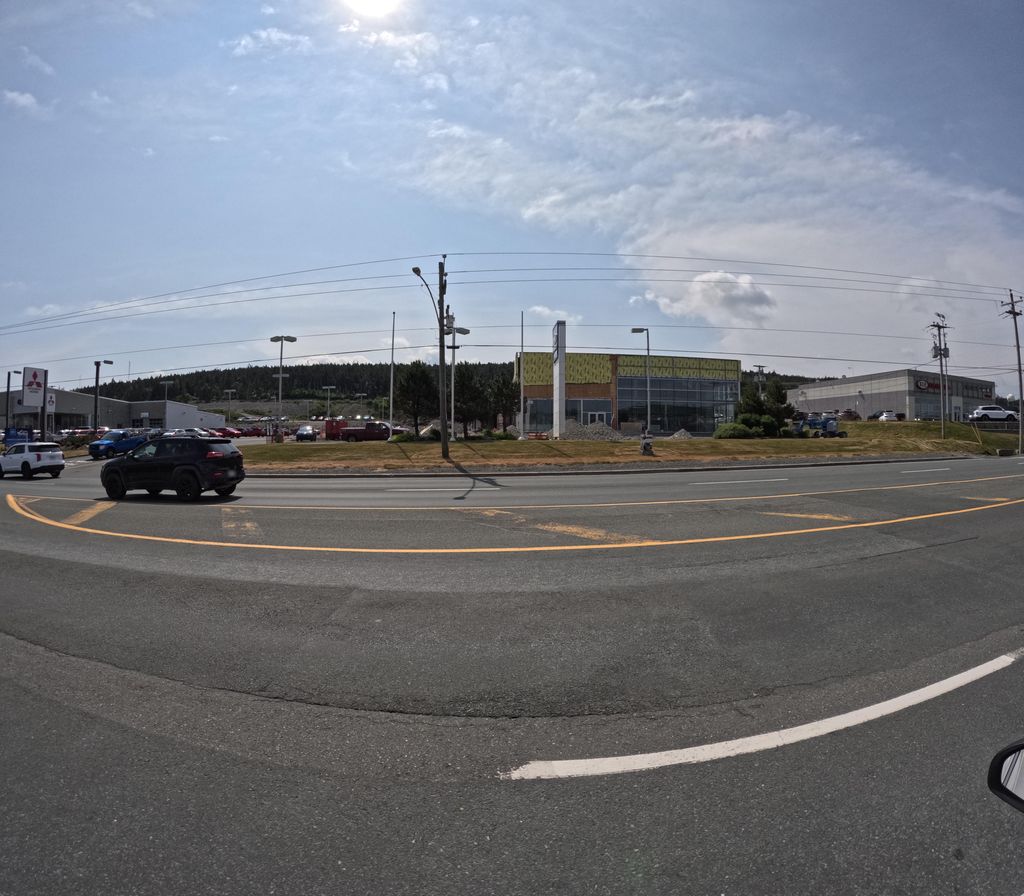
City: st_johns